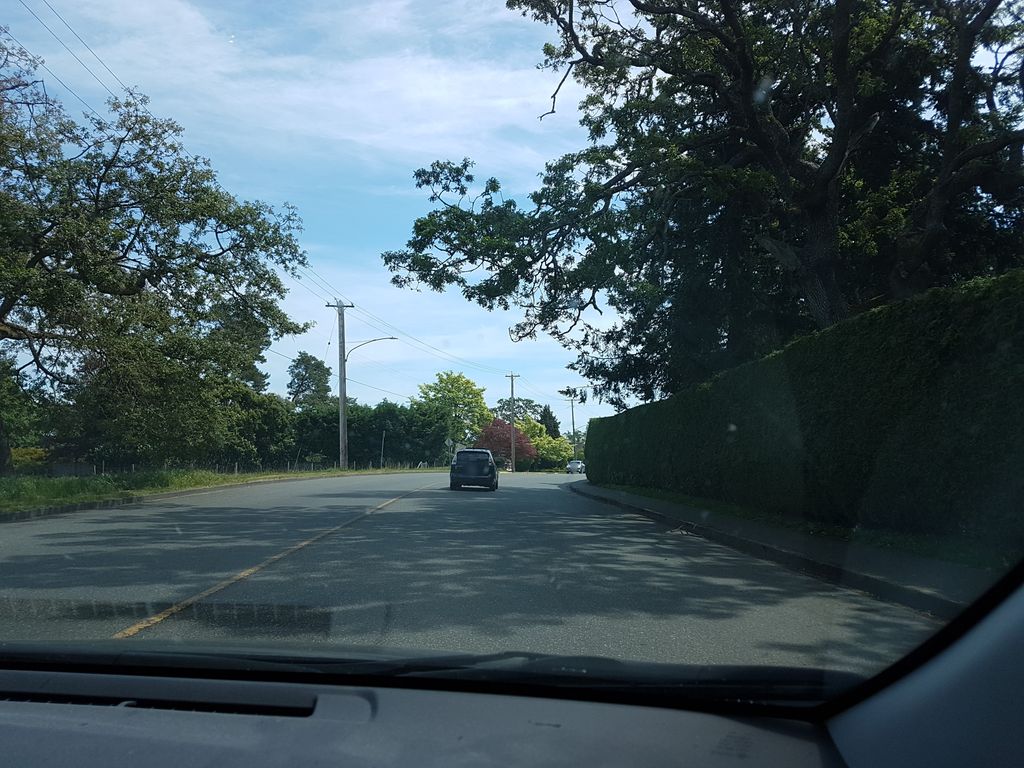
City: victoria